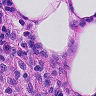
Metastatic tissue present: no